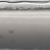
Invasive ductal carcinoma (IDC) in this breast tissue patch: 0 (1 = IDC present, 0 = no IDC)